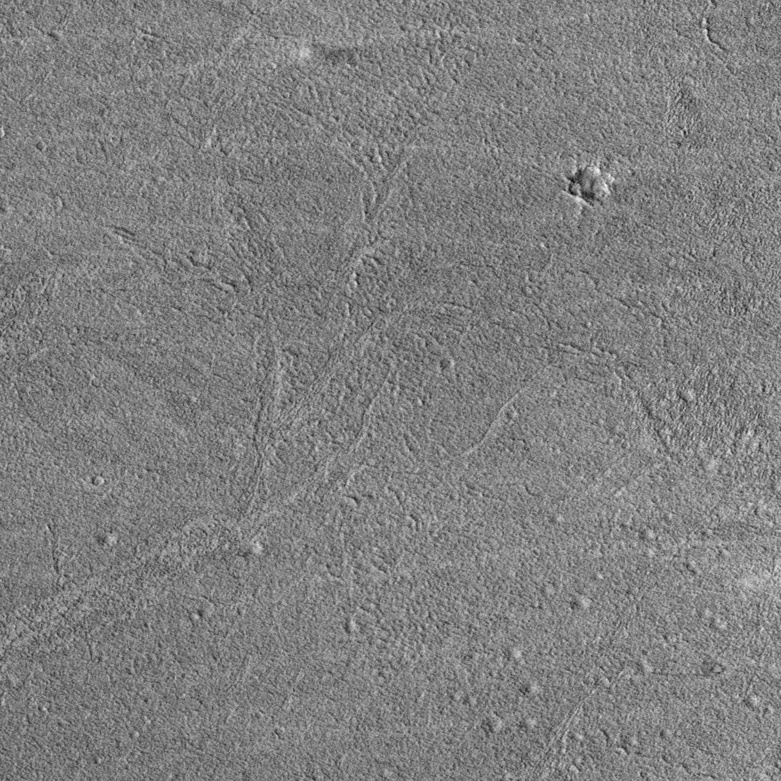
Label: dustdevil